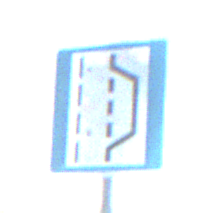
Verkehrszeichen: NothalteUndPannenbucht
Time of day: SunriseSunset
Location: Outdoor (Nature)
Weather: Clear
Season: Winter
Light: Natural